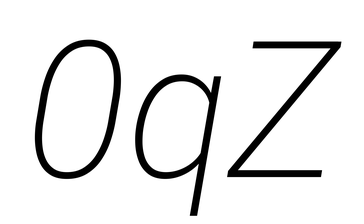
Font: Roboto-Italic_ExtraLight_Italic